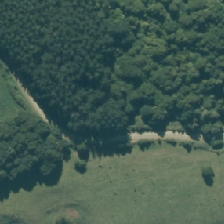
Land cover: grose_broom